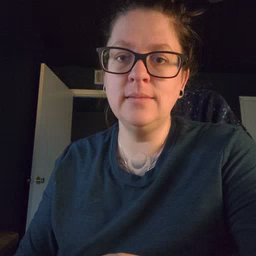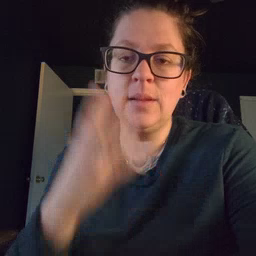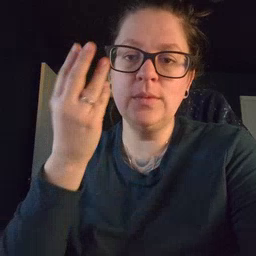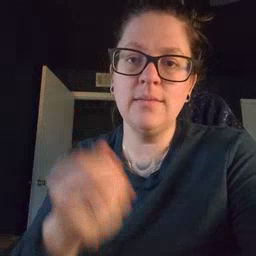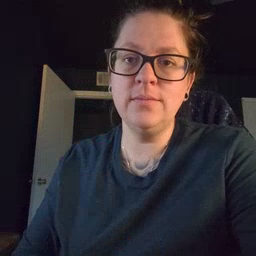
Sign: outside